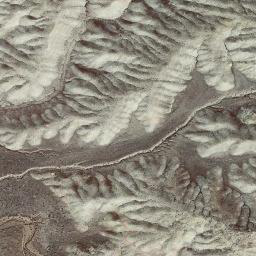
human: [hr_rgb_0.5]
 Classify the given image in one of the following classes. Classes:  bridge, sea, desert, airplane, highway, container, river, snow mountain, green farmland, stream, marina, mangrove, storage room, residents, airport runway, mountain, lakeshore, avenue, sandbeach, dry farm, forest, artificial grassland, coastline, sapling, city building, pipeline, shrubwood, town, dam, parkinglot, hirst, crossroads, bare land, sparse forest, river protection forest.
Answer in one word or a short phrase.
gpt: mountain